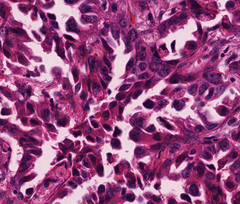
Tumor epithelial tissue: yes
Tumor-associated stroma tissue: no
Normal tissue: no